Interaction volume radius: 10 \u00c5
Interaction volume height: 15 \u00c5
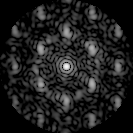
Disorder parameter: 0.5335